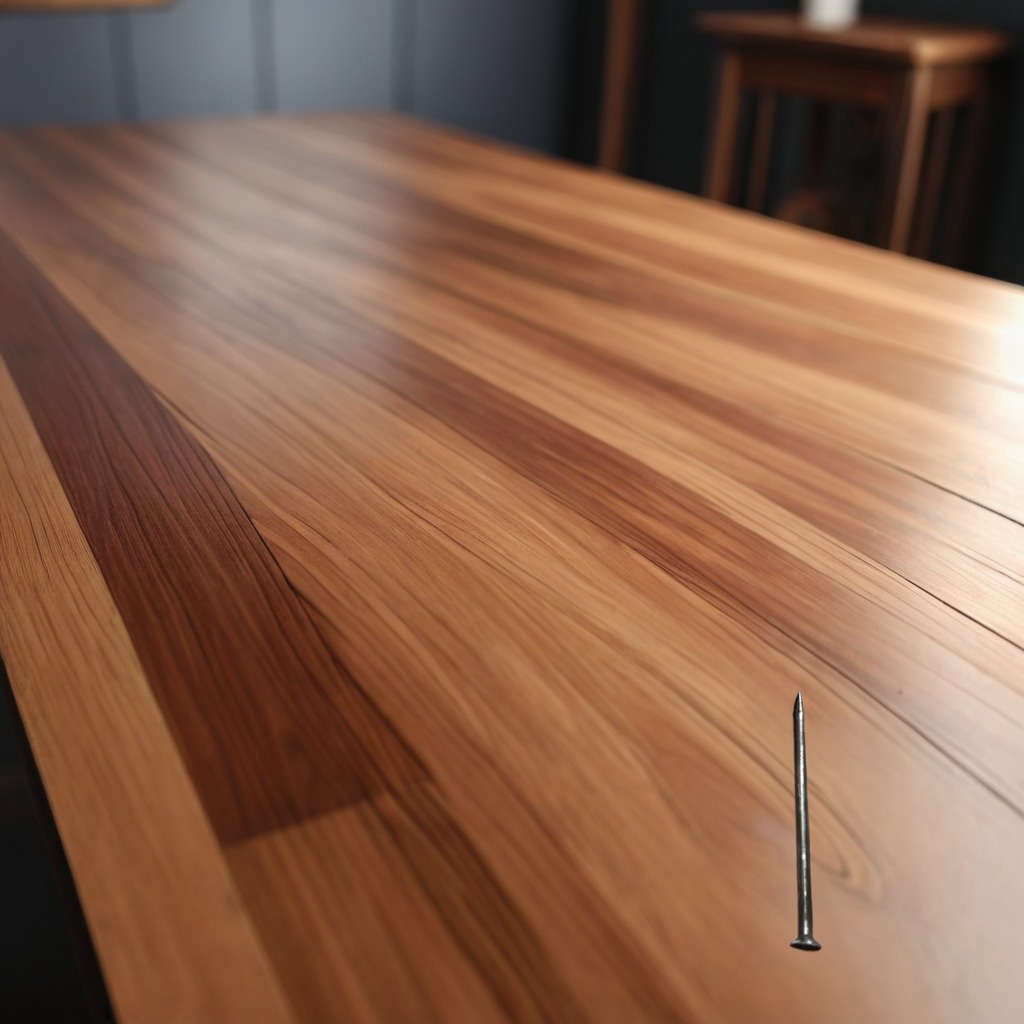
An iron nail is lying on the wooden table.